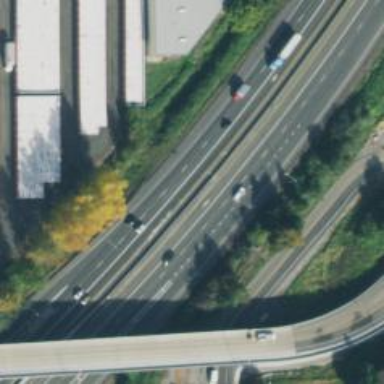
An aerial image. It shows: Motorway junction.